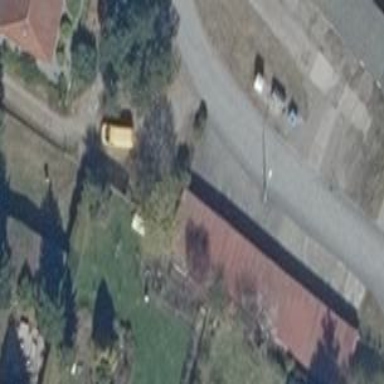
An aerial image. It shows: Group of garages.